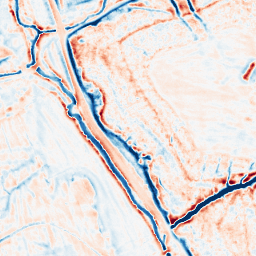
Category: edge_preserving
Decomposition family: bilateral
Decomposition parameters: d: 15
sigma_color: 100
sigma_space: 25
Upsampling method: bilinear
Upsampling parameters: scale: 8
Upsampling scale: 8